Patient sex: M
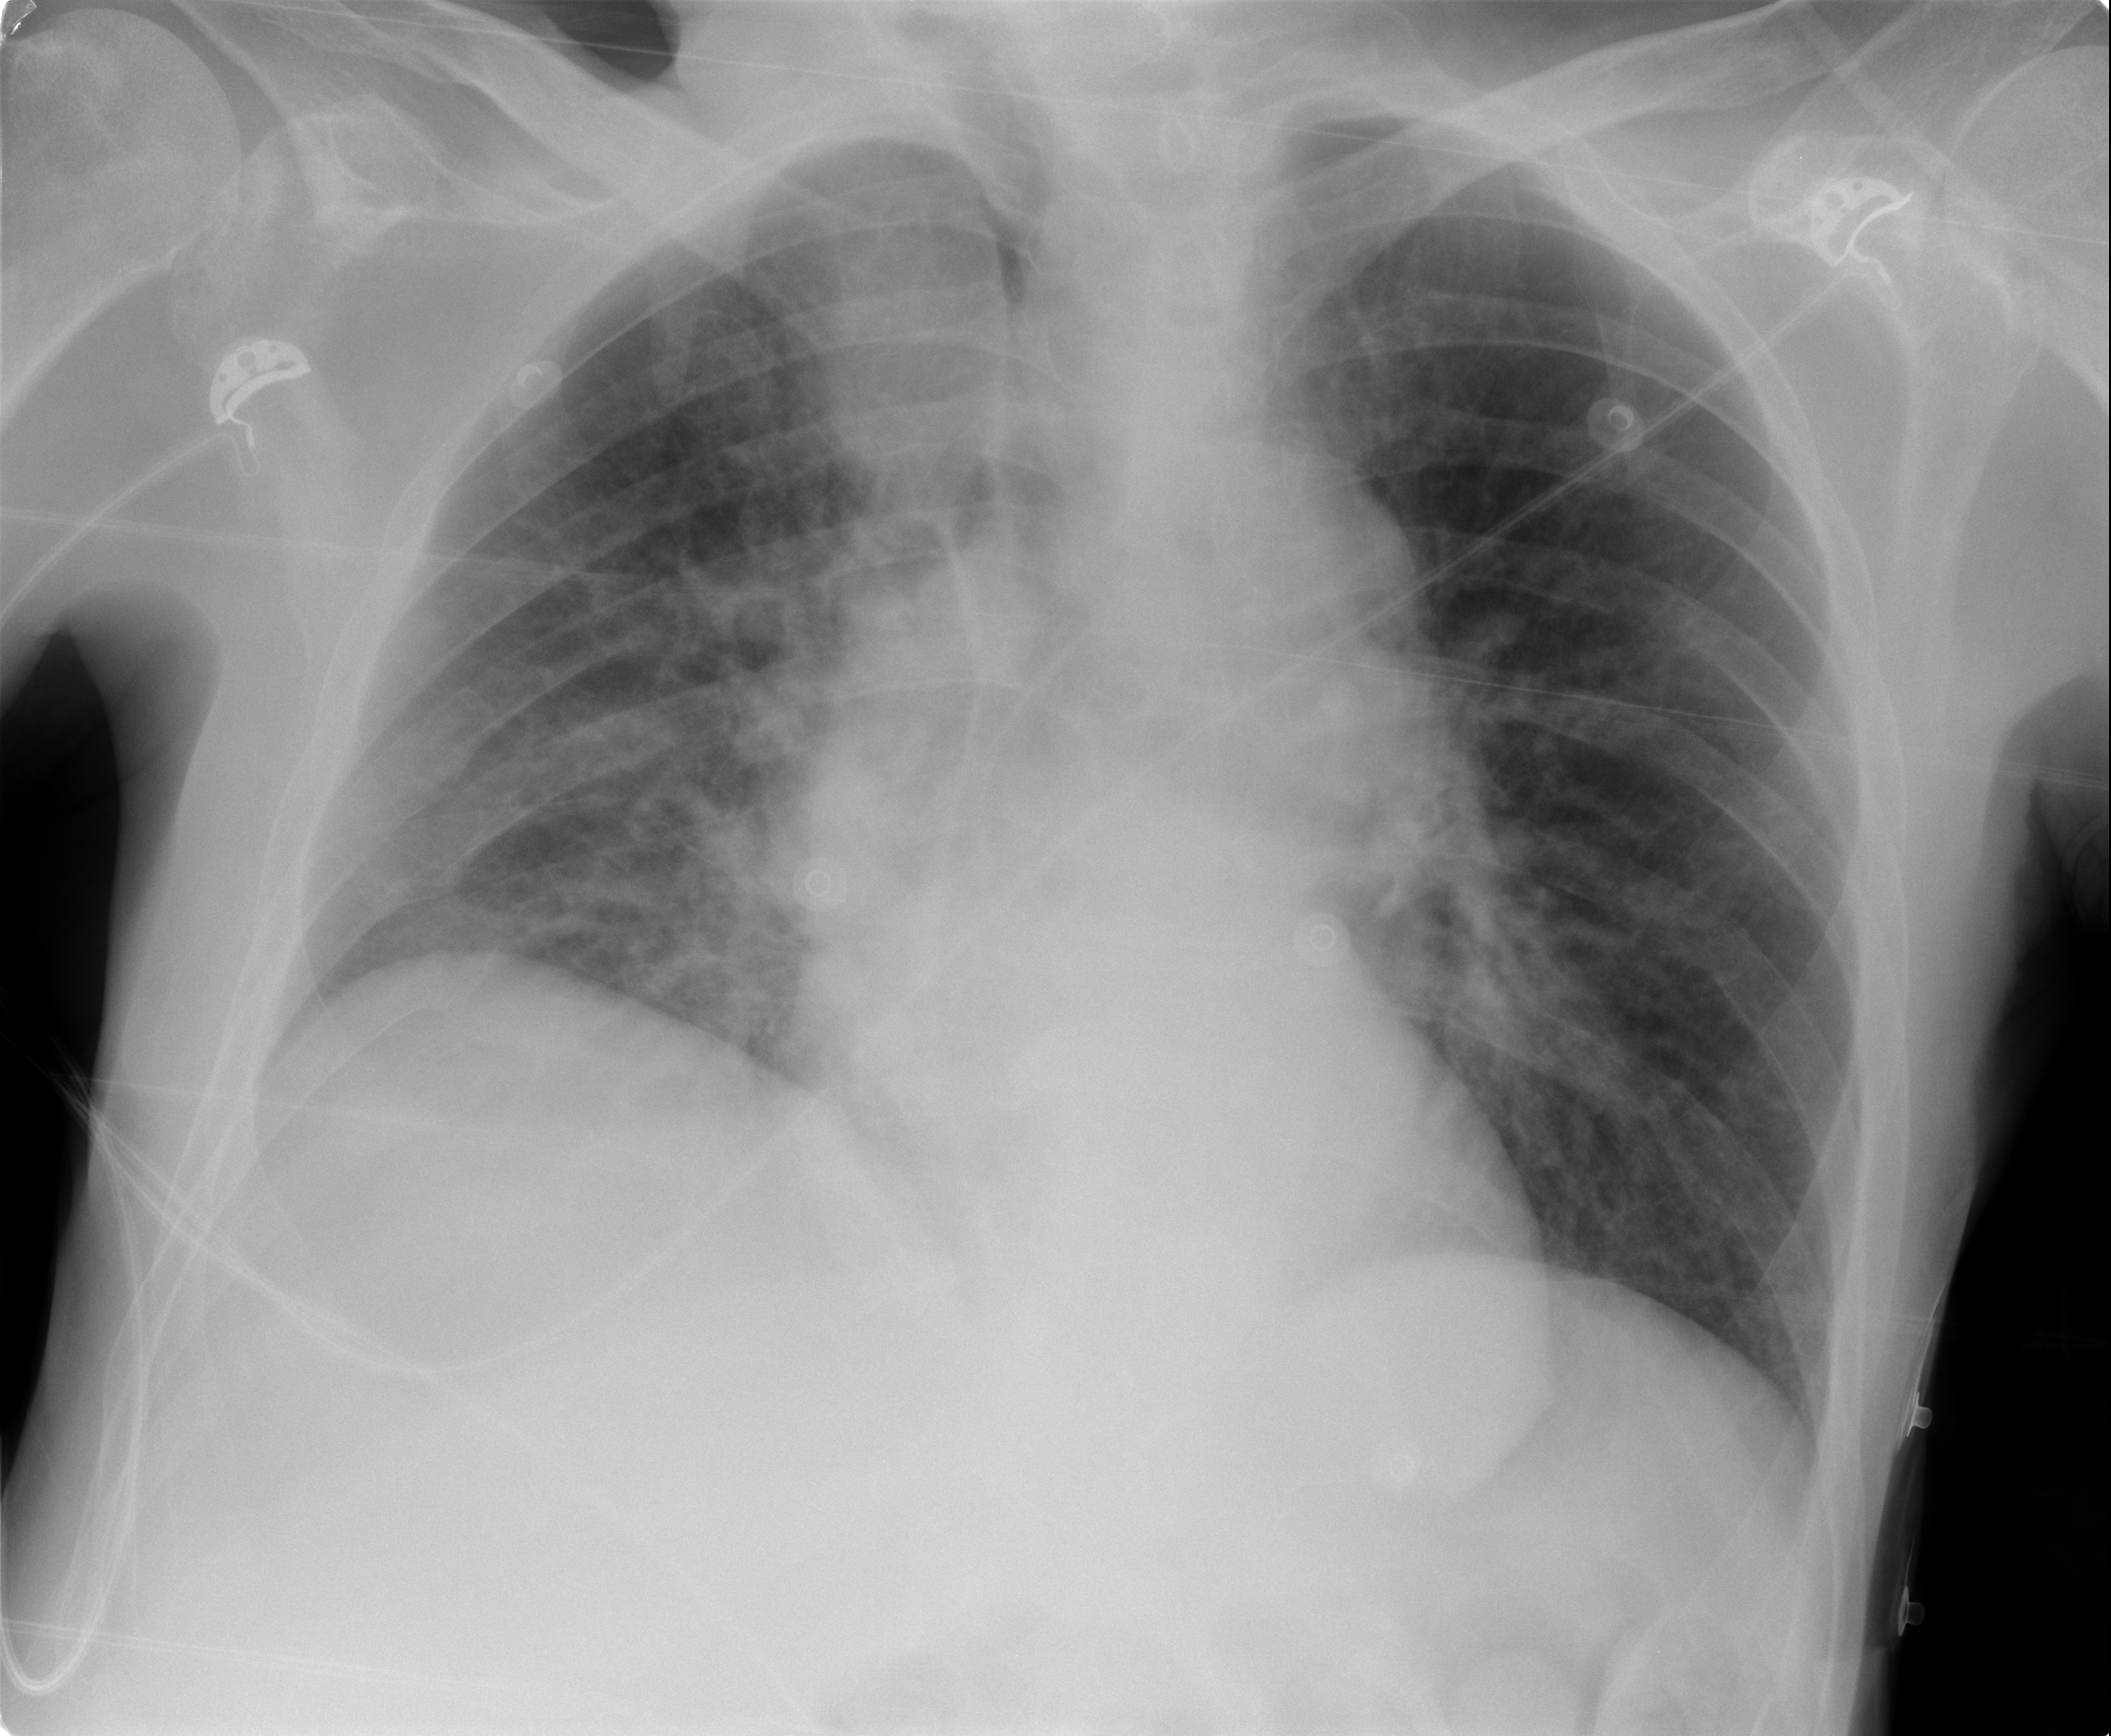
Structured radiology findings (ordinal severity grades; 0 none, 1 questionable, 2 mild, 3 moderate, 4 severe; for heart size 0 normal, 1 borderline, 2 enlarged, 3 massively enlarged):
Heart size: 0
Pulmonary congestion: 2
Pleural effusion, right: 0
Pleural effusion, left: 0
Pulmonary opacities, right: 0
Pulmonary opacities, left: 0
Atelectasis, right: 0
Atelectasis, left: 0